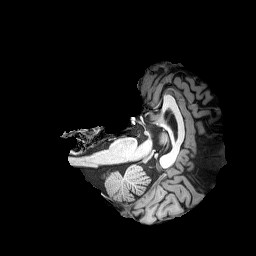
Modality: T1w
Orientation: axial
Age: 52
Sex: male
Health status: healthy